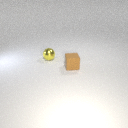
small brown rubber cube in front of small yellow metal sphere